Question: I have problem with the way I treat the memory management in iphone..please please help me..I am running out of ideas..I tried to play with the below method but it started leaks when I am trying to allocate the strings for the objects (for example allocation for sid,first_name etc)..I can't figure out how to do..and this is the method where I will get all the contacts from the service and insert it into the database..It consumes more memory which I figured out by running allocations instrument on iphone and my app on iphone crashes..please please help me guys..What is the better solution for it..I think my app consumes more memory but not sure where to look into it..I can post any code if this is not clear..thanks a lot!!!
'''
- (void) get_entry_listHandler: (id) value{
NSString *salutation,*sugar_id,*first_name,*last_name,*title1,*department,*phone_home,*phone_mobile,*phone_work,*phone_other,*phone_fax,*assistant,*assistant_phone,*primary_address_street,*primary_address_city,*primary_address_state,*primary_address_postalcode,*custom;
NSString *primary_address_country,*alt_address_street,*alt_address_city,*alt_address_state,*alt_address_postalcode,*alt_address_country,*date_entered,*date_modified,*deleted,*do_not_call,*birthdate,*lead_source,*description,*email1,*email2,*account_name,*account_id,*id1;
// Handle errors
if([value isKindOfClass:[NSError class]]) {
NSLog(@"%@", value);
return;
}
// Handle faults
if([value isKindOfClass:[SoapFault class]]) {
NSLog(@"%@", value);
return;
}
// Do something with the SCRMget_entry_list_result* result
SCRMget_entry_list_result* result = (SCRMget_entry_list_result*)value;
//NSLog(@"get_entry_list returned the value: %@", result);
//NSLog(@"%@", result.entry_list);
NSLog(@"%@", result.error);
SCRMsugarsoap* service = [[SCRMsugarsoap alloc] initWithUrl:serverURL];
SCRMentry_value* entry;
for(NSString * myStr in result.entry_list) {
entry = (SCRMentry_value*)myStr;
//NSLog(@"1st %@",entry.name_value_list);
//NSLog(@"1st %@",entry.id);
//NSLog(@"1st %@",entry.module_name);
for(NSString * myStr1 in entry.name_value_list) {
SCRMname_value* value1 = (SCRMname_value*)myStr1;
if ([value1.name isEqualToString:@"id"])
sugar_id = [[NSString alloc] initWithFormat: @"%@",value1.value];
else if ([value1.name isEqualToString:@"salutation"])
salutation = [[NSString alloc] initWithFormat: @"%@",value1.value];
else if ([value1.name isEqualToString:@"first_name"])
first_name = [[NSString alloc] initWithFormat: @"%@",value1.value];
else if ([value1.name isEqualToString:@"last_name"])
last_name = [[NSString alloc] initWithFormat: @"%@",value1.value];
else if ([value1.name isEqualToString:@"title"])
title1 = [[NSString alloc] initWithFormat: @"%@",value1.value];
else if ([value1.name isEqualToString:@"department"])
department = [[NSString alloc] initWithFormat: @"%@",value1.value];
else if ([value1.name isEqualToString:@"phone_home"])
phone_home = [[NSString alloc] initWithFormat: @"%@",value1.value];
else if ([value1.name isEqualToString:@"phone_mobile"])
phone_mobile = [[NSString alloc] initWithFormat: @"%@",value1.value];
else if ([value1.name isEqualToString:@"phone_work"])
phone_work = [[NSString alloc] initWithFormat: @"%@",value1.value];
else if ([value1.name isEqualToString:@"phone_other"])
phone_other = [[NSString alloc] initWithFormat: @"%@",value1.value];
else if ([value1.name isEqualToString:@"phone_fax"])
phone_fax = [[NSString alloc] initWithFormat: @"%@",value1.value];
else if ([value1.name isEqualToString:@"assistant"])
assistant = [[NSString alloc] initWithFormat: @"%@",value1.value];
else if ([value1.name isEqualToString:@"assistant_phone"])
assistant_phone = [[NSString alloc] initWithFormat: @"%@",value1.value];
else if ([value1.name isEqualToString:@"primary_address_street"])
primary_address_street = [[NSString alloc] initWithFormat: @"%@",value1.value];
else if ([value1.name isEqualToString:@"primary_address_city"])
primary_address_city = [[NSString alloc] initWithFormat: @"%@",value1.value];
else if ([value1.name isEqualToString:@"primary_address_state"])
primary_address_state = [[NSString alloc] initWithFormat: @"%@",value1.value];
else if ([value1.name isEqualToString:@"primary_address_postalcode"])
primary_address_postalcode = [[NSString alloc] initWithFormat: @"%@",value1.value];
else if ([value1.name isEqualToString:@"primary_address_country"])
primary_address_country = [[NSString alloc] initWithFormat: @"%@",value1.value];
else if ([value1.name isEqualToString:@"alt_address_street"])
alt_address_street = [[NSString alloc] initWithFormat: @"%@",value1.value];
else if ([value1.name isEqualToString:@"alt_address_city"])
alt_address_city = [[NSString alloc] initWithFormat: @"%@",value1.value];
else if ([value1.name isEqualToString:@"alt_address_state"])
alt_address_state = [[NSString alloc] initWithFormat: @"%@",value1.value];
else if ([value1.name isEqualToString:@"alt_address_postalcode"])
alt_address_postalcode = [[NSString alloc] initWithFormat: @"%@",value1.value];
else if ([value1.name isEqualToString:@"alt_address_country"])
alt_address_country = [[NSString alloc] initWithFormat: @"%@",value1.value];
else if ([value1.name isEqualToString:@"date_entered"])
date_entered = [[NSString alloc] initWithFormat: @"%@",value1.value];
else if ([value1.name isEqualToString:@"date_modified"])
date_modified = [[NSString alloc] initWithFormat: @"%@",value1.value];
else if ([value1.name isEqualToString:@"deleted"])
deleted = [[NSString alloc] initWithFormat: @"%@",value1.value];
else if ([value1.name isEqualToString:@"do_not_call"])
do_not_call = [[NSString alloc] initWithFormat: @"%@",value1.value];
else if ([value1.name isEqualToString:@"birthdate"])
birthdate = [[NSString alloc] initWithFormat: @"%@",value1.value];
else if ([value1.name isEqualToString:@"lead_source"])
lead_source = [[NSString alloc] initWithFormat: @"%@",value1.value];
else if ([value1.name isEqualToString:@"description"])
description = [[NSString alloc] initWithFormat: @"%@",value1.value];
else if ([value1.name isEqualToString:@"email1"])
email1 = [[NSString alloc] initWithFormat: @"%@",value1.value];
else if ([value1.name isEqualToString:@"email2"])
email2 = [[NSString alloc] initWithFormat: @"%@",value1.value];
else if ([value1.name isEqualToString:@"account_name"])
account_name = [[NSString alloc] initWithFormat: @"%@",value1.value];
else if ([value1.name isEqualToString:@"account_id"])
account_id = [[NSString alloc] initWithFormat: @"%@",value1.value];
else
custom = [[NSString alloc] initWithFormat: @"%@",value1.value];
}
NSDateFormatter *df = [[NSDateFormatter alloc] init];
[df setFormatterBehavior:NSDateFormatterBehavior10_4];
[df setDateFormat:@"yyy-MM-dd HH:mm:ss"];
NSDate *date_moded = [df dateFromString:date_modified];
NSDate *lastSync = [df dateFromString:lastSyncTime];
NSDate *date_enter = [df dateFromString:date_entered];
[df release];
if ([[date_moded laterDate:lastSync]isEqualToDate:date_moded] && lastSyncTime != nil && [date_enter isEqualToDate:date_moded])
id1 = [[NSString alloc]initWithFormat:@"%d",primaryKeyCount];
else if ([[date_moded laterDate:lastSync]isEqualToDate:date_moded] && lastSyncTime != nil )
id1 = [db getPrimaryKey:sugar_id];
else
id1 = [[NSString alloc]initWithFormat:@"%d",primaryKeyCount];
[db insertRecordIntoTableNamed: @"Contacts" withField1: @"id" field1Value: id1 andField2: @"sugar_id" field2Value: sugar_id
andField3: @"salutation" field3Value: salutation andField4: @"first_name" field4Value: first_name
andField5: @"last_name" field5Value: last_name andField6: @"title" field6Value: title1
andField7: @"department" field7Value: department andField8: @"phone_home" field8Value: phone_home
andField9: @"phone_mobile" field9Value: phone_mobile andField10: @"phone_work" field10Value: phone_work
andField11: @"phone_other" field11Value: phone_other andField12: @"phone_fax" field12Value: phone_fax
andField13: @"assistant" field13Value: assistant andField14: @"assistant_phone" field14Value: assistant_phone
andField15: @"primary_address_street" field15Value: primary_address_street andField16: @"primary_address_city" field16Value: primary_address_city
andField17: @"primary_address_state" field17Value: primary_address_state andField18: @"primary_address_postalcode" field18Value: primary_address_postalcode
andField19: @"primary_address_country" field19Value: primary_address_country andField20: @"alt_address_street" field20Value: alt_address_street
andField21: @"alt_address_city" field21Value: alt_address_city andField22: @"alt_address_state" field22Value: alt_address_state
andField23: @"alt_address_postalcode" field23Value: alt_address_postalcode andField24: @"alt_address_country" field24Value: alt_address_country
andField25: @"date_entered" field25Value: date_entered andField26: @"date_modified" field26Value: date_modified
andField27: @"deleted" field27Value: deleted andField28: @"do_not_call" field28Value: do_not_call
andField29: @"birthdate" field29Value: birthdate andField30: @"lead_source" field30Value: lead_source
andField31: @"description" field31Value: description andField32: @"email1" field32Value: email1
andField33: @"email2" field33Value: email2 andField34: @"account_name" field34Value: account_name
andField35: @"account_id" field35Value: account_id andField36: @"custom" field36Value: custom];
primaryKeyCount++;
currentCount++;
//NSLog(@"%D",i);
}
[salutation release];
[sugar_id release];
[first_name release];
[last_name release];
[title1 release];
[department release];
[phone_home release];
[phone_mobile release];
[phone_work release];
[phone_fax release];
[phone_other release];
[assistant release];
[assistant_phone release];
[primary_address_street release];
[primary_address_city release];
[primary_address_state release];
[primary_address_postalcode release];
[primary_address_country release];
[alt_address_street release];
[alt_address_city release];
[alt_address_state release];
[alt_address_postalcode release];
[alt_address_country release];
[custom release];
[date_entered release];
[deleted release];
[do_not_call release];
[birthdate release];
[lead_source release];
[description release];
[email1 release];
[email2 release];
[account_name release];
[account_id release];
float expected = (float) contactEntries;
float gotSoFar = (float) currentCount;
syncViewController.progressView.progress = ((float)((gotSoFar - 1) / (expected + 1)));
syncViewController.progressLabel.text=[NSString stringWithFormat:@"Syncing %d Contacts",contactEntries];
NSUserDefaults *defaults = [NSUserDefaults standardUserDefaults];
integer = [NSNumber numberWithInt:primaryKeyCount];
[defaults setObject:integer forKey:@"primaryKeyCount"];
[defaults synchronize];
moduleViewController.db = db;
int a = result.next_offset;
int b = contactEntries;
while (result.result_count == 20 /*&& result.next_offset < contactEntries*/) {
if ( lastSyncTime == nil) {
[service get_entry_list:self action:@selector(get_entry_listHandler:) session:sessionId module_name: @"Contacts" query: @"" order_by: @"" offset: result.next_offset select_fields: [[[SCRMselect_fields alloc] init]autorelease] max_results: contactEntries deleted: 0];
[service release];
return;
//break;
}
else {
[service get_entry_list:self action:@selector(get_entry_listHandler:) session:sessionId module_name: @"Contacts" query: finalQuery order_by: @"" offset: result.next_offset select_fields: [[[SCRMselect_fields alloc] init]autorelease] max_results: contactEntries deleted: 0];
[service release];
return;
//break;
}
}
if (a >= b ) {
[UIApplication sharedApplication].networkActivityIndicatorVisible = NO;
[settingsViewController.navigationController pushViewController:moduleViewController animated:YES];
NSUserDefaults *defaults = [NSUserDefaults standardUserDefaults];
[defaults setBool:NO forKey:@"reset"];
[defaults synchronize];
[finalQuery release];
}
/*else if (a >= b && syncing == YES) {
[UIApplication sharedApplication].networkActivityIndicatorVisible = NO;
[moduleViewController reload];
}*/
[service release];
[id1 release];
}
'''
I got rid of all the leaks but can any one please tell me how to check the object allocations instrument in iphone..Please see the below screenshot..My app gets crashed once it loads all the 4200 contacts and the contacts are never displayed on the table view..What might be the problem..I make sure that the place from which my contacts is saved to the database is leak free..In the below screenshot what exactly should I look for..is it the total allocation or living..please let me know guys..I am totally exhausted..thanks a lot for your time..

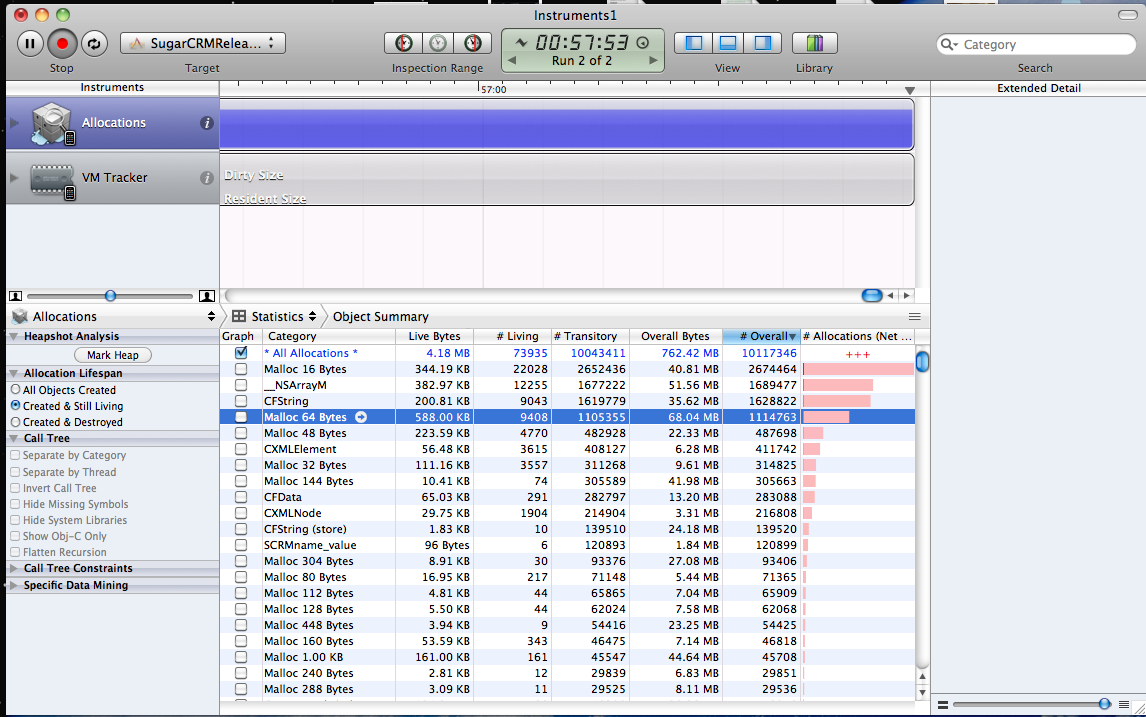
Answer: You should put the [string release]; lines inside the for(NSString * myStr in result.entry_list) loop. Each time you call alloc, there must be a corresponding release call.
A better way to do it is to use [NSString stringWithFormat:] instead of [[NSString alloc] initWithFormat:] so that you don't need to release them manually.
> My app gets crashed once it loads all
the 4200 contacts and the contacts are
never displayed on the table viewnever displayed on the table view
4200 contacts make your loop "large and tight". As suggested by taskinoor, you can create and drain an NSAutoreleasePool for every a few loops to reduce memory foot print. For example:
'''
int counter = 0;
NSAutoreleasePool *pool = [[NSAutoreleasePool alloc] init];
for (...) {
if (++counter == 100) {
counter = 0;
[pool release];
pool = [[NSAutoreleasePool alloc] init];
}
//busy working...
}
[pool release];
'''
Your app may also be terminated by iOS if it takes too long to respond to system events. This mechanism is know as watchdog timeout. In this case, you'll find the exception code 0x8badf00d in the crash report. You may want to break the work into smaller batches or use a secondary thread so that the main thread won't be busy for too long.